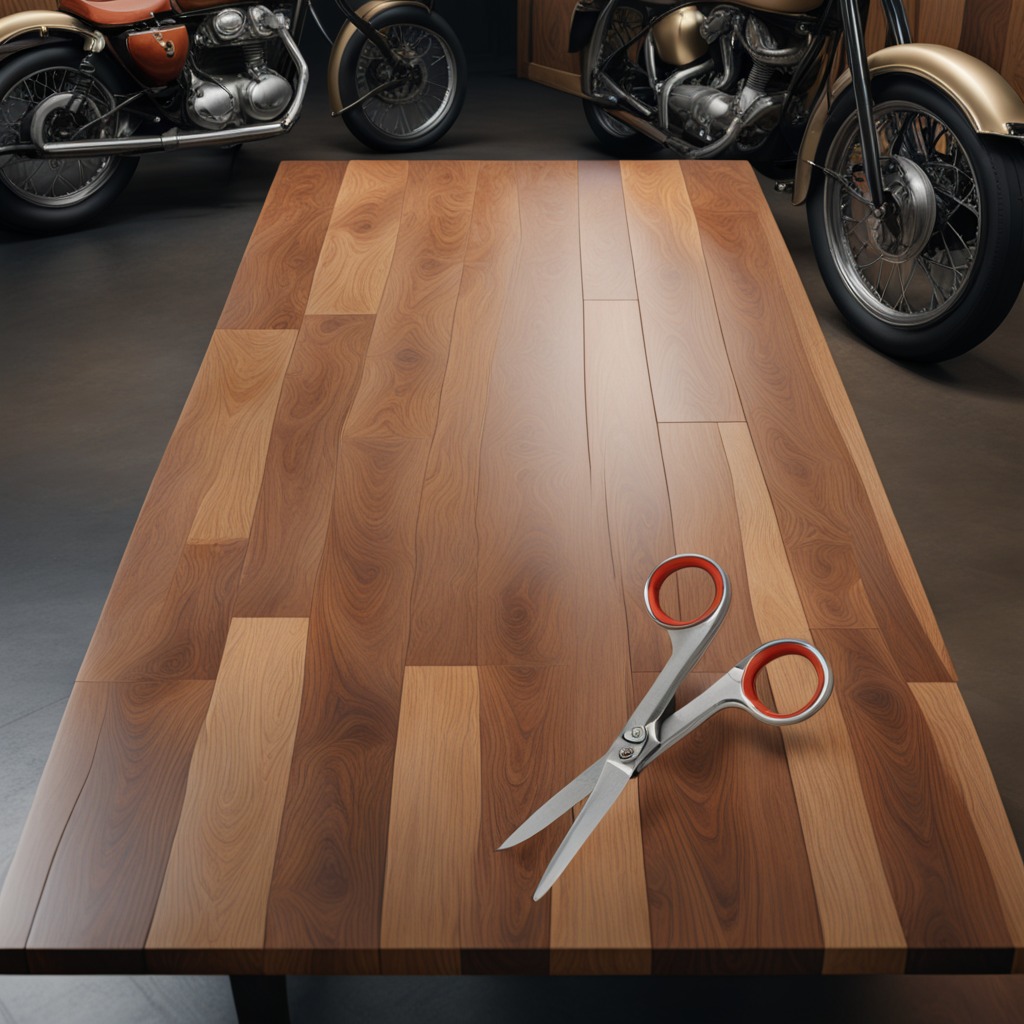
A scissor is lying on an oil-spilled wooden table in a vintage motorcycle garage.